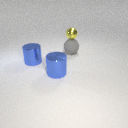
small yellow metal sphere above large gray rubber sphere